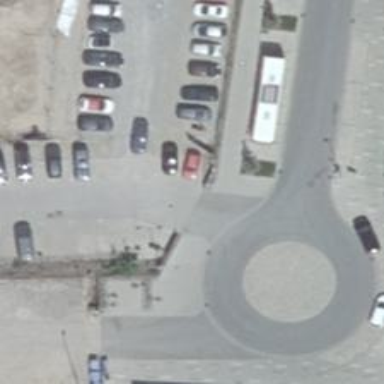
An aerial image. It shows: Parking aisle with concrete plate surface.